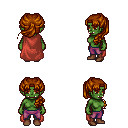
a pixel art fantasy rpg character, female body template, orc, green skin, maroon cape, magenta pants, brunette princess hairstyle, brown shoes, four views (front, back, left, right), 2x2 character sprite sheet, small pixel art, hard edges, no anti-aliasing